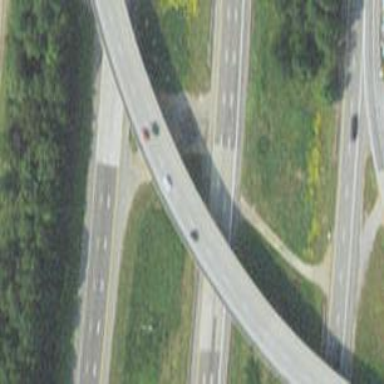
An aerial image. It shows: Bridge on motorway link.